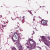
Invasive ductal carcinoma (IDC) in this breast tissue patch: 0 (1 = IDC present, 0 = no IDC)